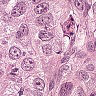
Metastatic tissue present: yes